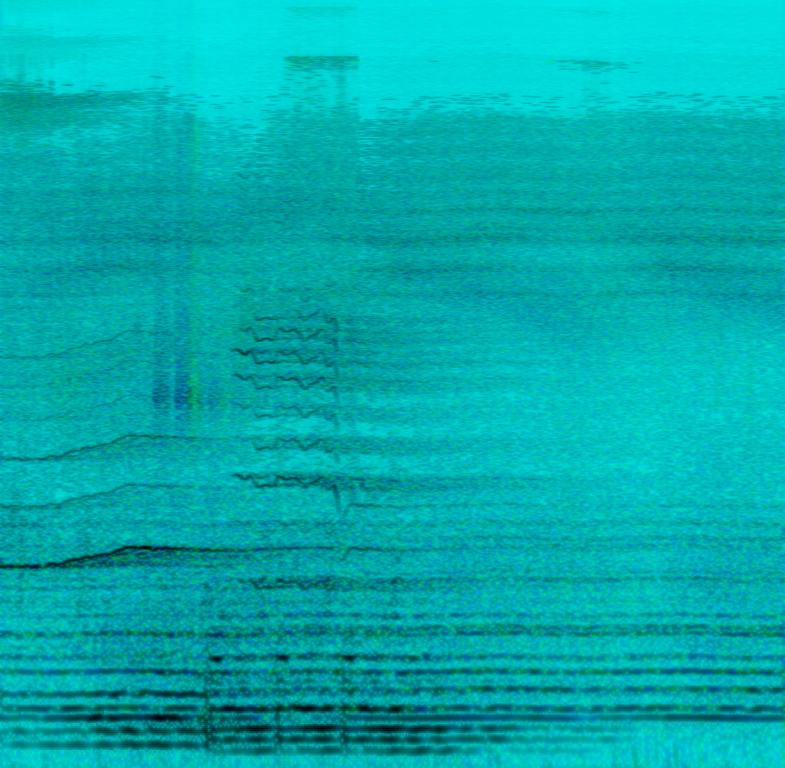
The low quality recording features a trance song that consists of ambient wide synth pad chords, growly synth bass, another layer of synth bass stab and echoing female vocals over it. It sounds mystical, hypnotic and exciting.